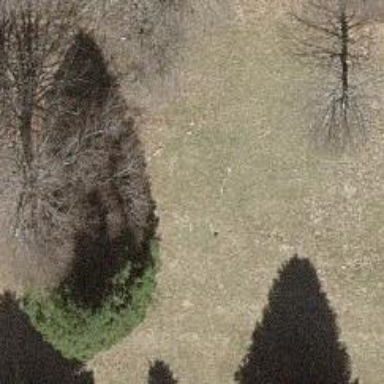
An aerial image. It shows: Single tag "natural: tree."